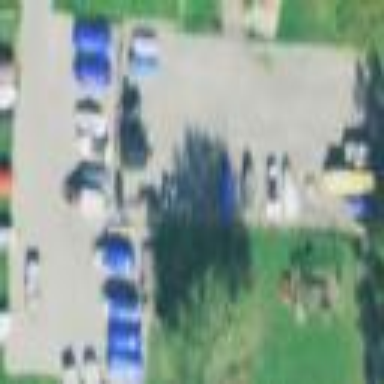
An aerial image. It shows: Boat storage area.